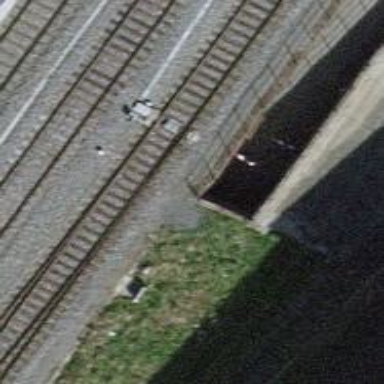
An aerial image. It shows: Footway tunnel.